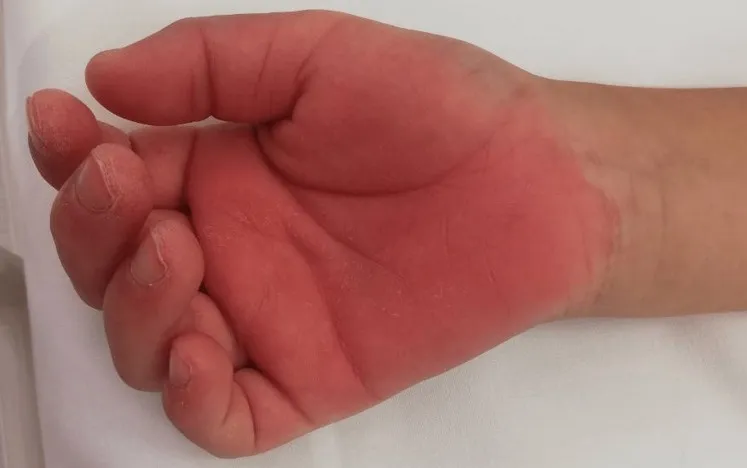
Palms with swelling and redness.
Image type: medical_photograph (other_medical_photograph)